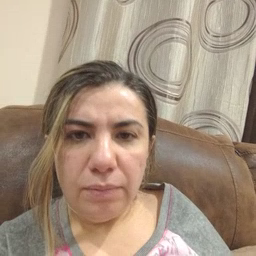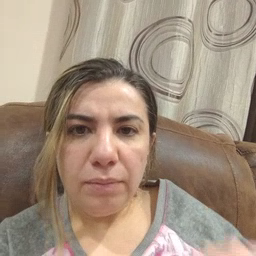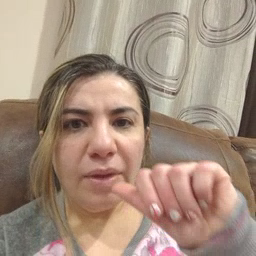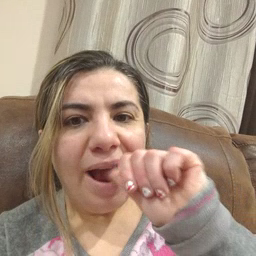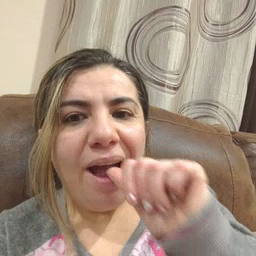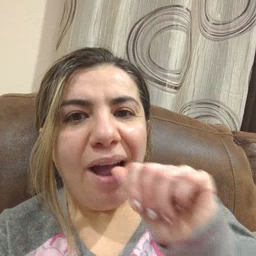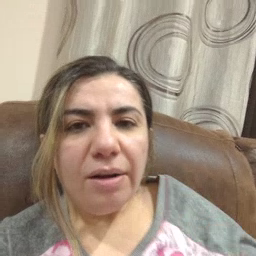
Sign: nuts